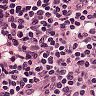
Metastatic tissue present: no